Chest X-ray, PA view. Patient: 37 years old, sex F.
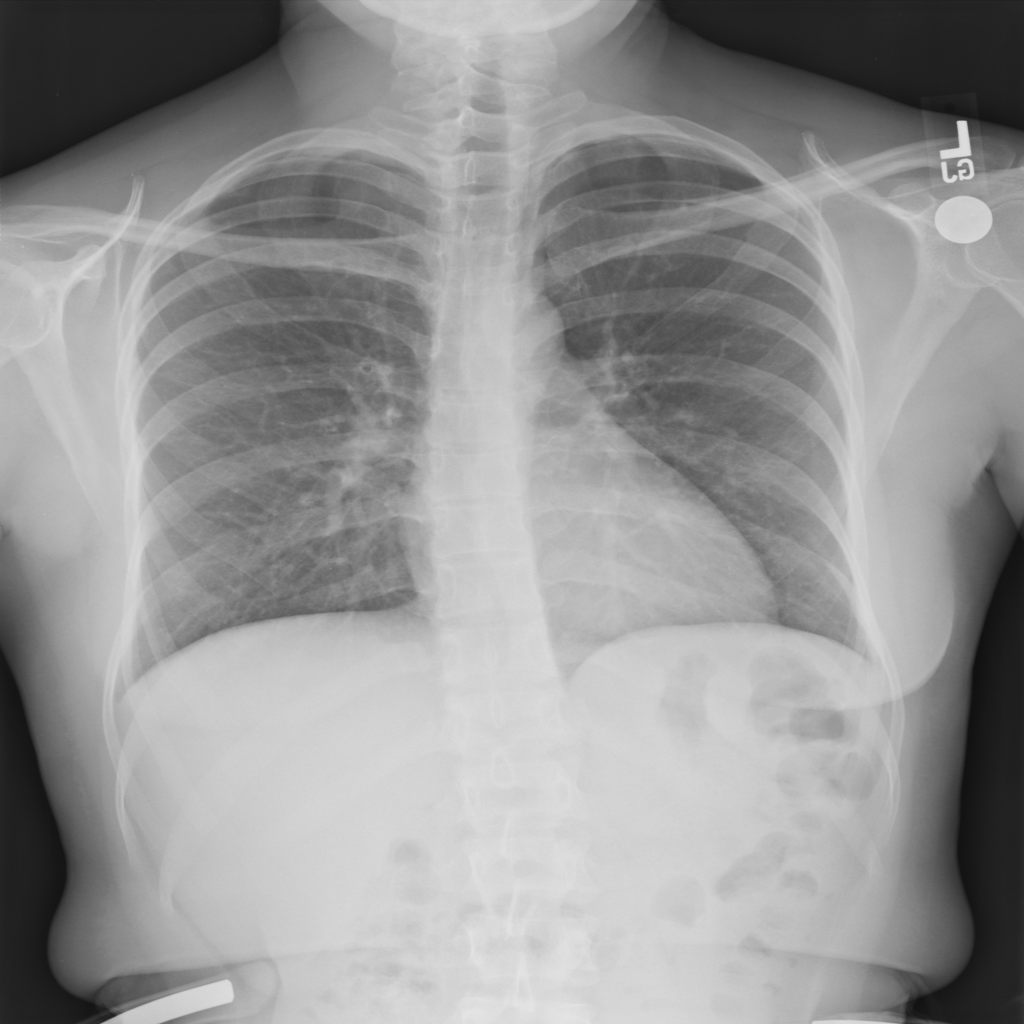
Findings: No Finding